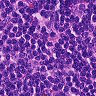
Metastatic tissue present: no